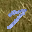
Label: 7